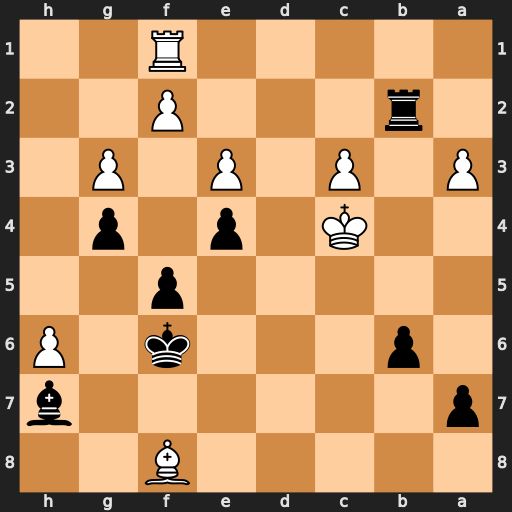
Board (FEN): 5B2/p6b/1p3k1P/5p2/2K1p1p1/P1P1P1P1/1r3P2/5R2
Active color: b
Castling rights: -
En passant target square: -
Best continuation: Bg8+ Kd4 Rd2#